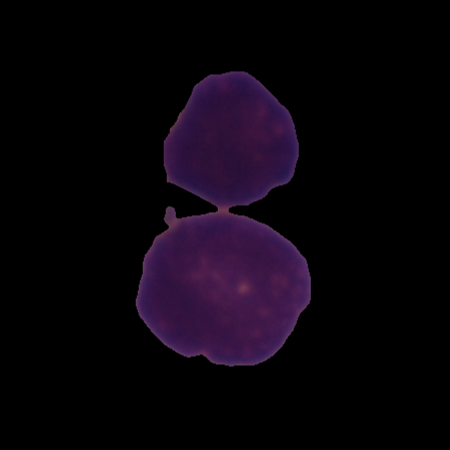
Label: healthy